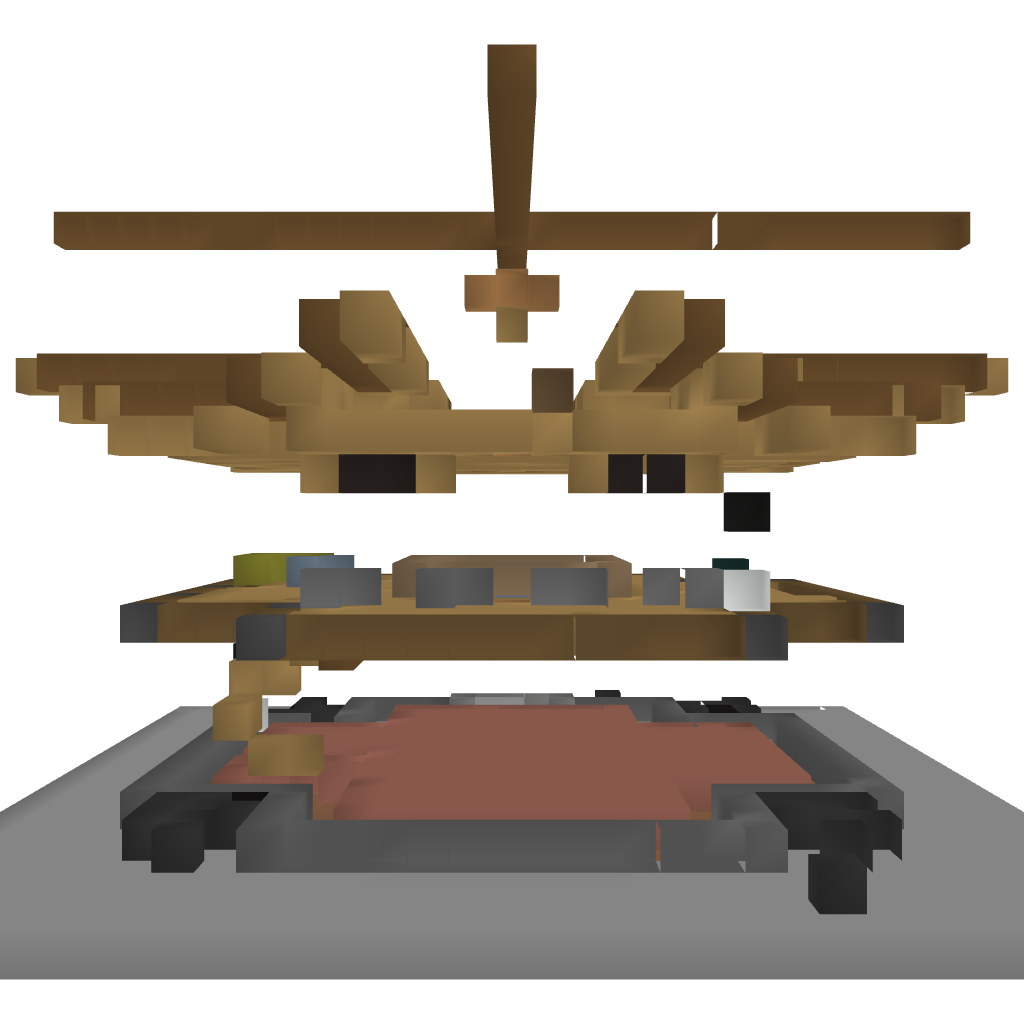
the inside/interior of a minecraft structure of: Another Medieval House